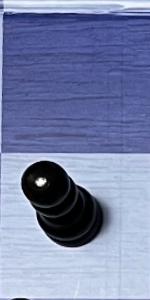
Label: Pawn_Black